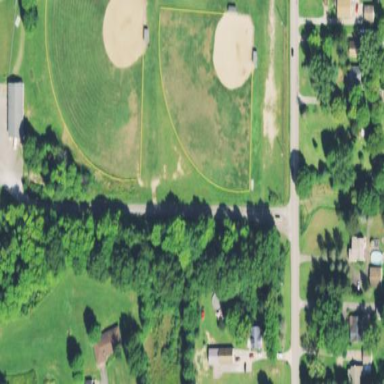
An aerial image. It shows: Baseball pitch for leisure land.